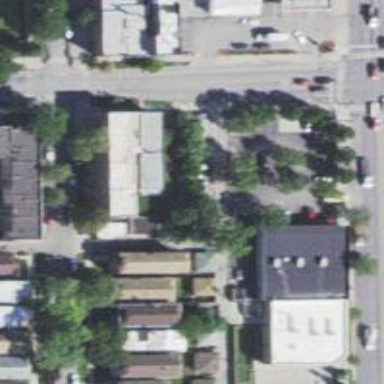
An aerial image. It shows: Alley classified as service road.